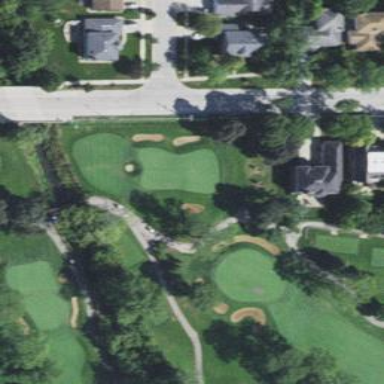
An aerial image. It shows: Area of rough grass used for golf.